Question: I have an HTML5 video with a width of 100% and also a height of 100% , and I want to wrap a div to fit the size and position of the video (not the video tag, but the video itself (see screenshot below) using anything necesary.

<URL>
HTML:
'''
<div id="wrapper"></div>
<video id="vid" controls preload="none" width="100%" height="100%" poster="http://video-js.zencoder.com/oceans-clip.png">
<source src="http://video-js.zencoder.com/oceans-clip.mp4" type='video/mp4'/>
<source src="http://video-js.zencoder.com/oceans-clip.webm" type='video/webm'/>
<source src="http://video-js.zencoder.com/oceans-clip.ogv" type='video/ogg'/>
</video>
'''
CSS:
'''
#wrapper{
width: 2px;
height: 2px;
border: solid 2px red;
position: absolute;
}
'''
JS (jQuery):
'''
setInterval(function(){
$("#vid").height($(window).height() - $("header").height() - 7);
/*There is a header and a bunch of other stuff in the original code*/
}, 10);
'''
This is my first question here so if you need anything I'll be glad to answer. Thanks.
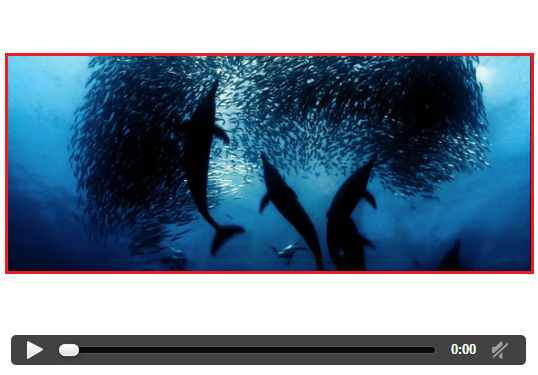
Answer: Calculation of the height and width of the video using the video's aspect ratio seems necessary. Your fiddle puts a height on the video element (set to 264), which is not the same as your question's code sample. Which is more appropriate to your question?
That being said, perhaps something like this can attempt to calculate the proper height and the top css value of the wrapper, assuming the video width will be landscape (full window width):
JAVASCRIPT:
'''
var vidRatio = $("#vid").height()/$("#vid").width();
setInterval(function(){
$("#vid").height($(window).height() - $("header").height() - 7);
var width = $(window).width()-20; // abitrary 20 pixels to account for border/margin/padding?
$("#wrapper").css({
'width': width,
'height':width*vidRatio,
'top':($(window).height()-width*vidRatio)/2
});
/*There is a header and a bunch of other stuff in the original code*/
}, 10);
'''
CSS:
'''
#wrapper
{
width: 2px;
height: 2px;
border: solid 2px red;
position:absolute;
}
'''
<URL>
It's not perfect but may help.